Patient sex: M
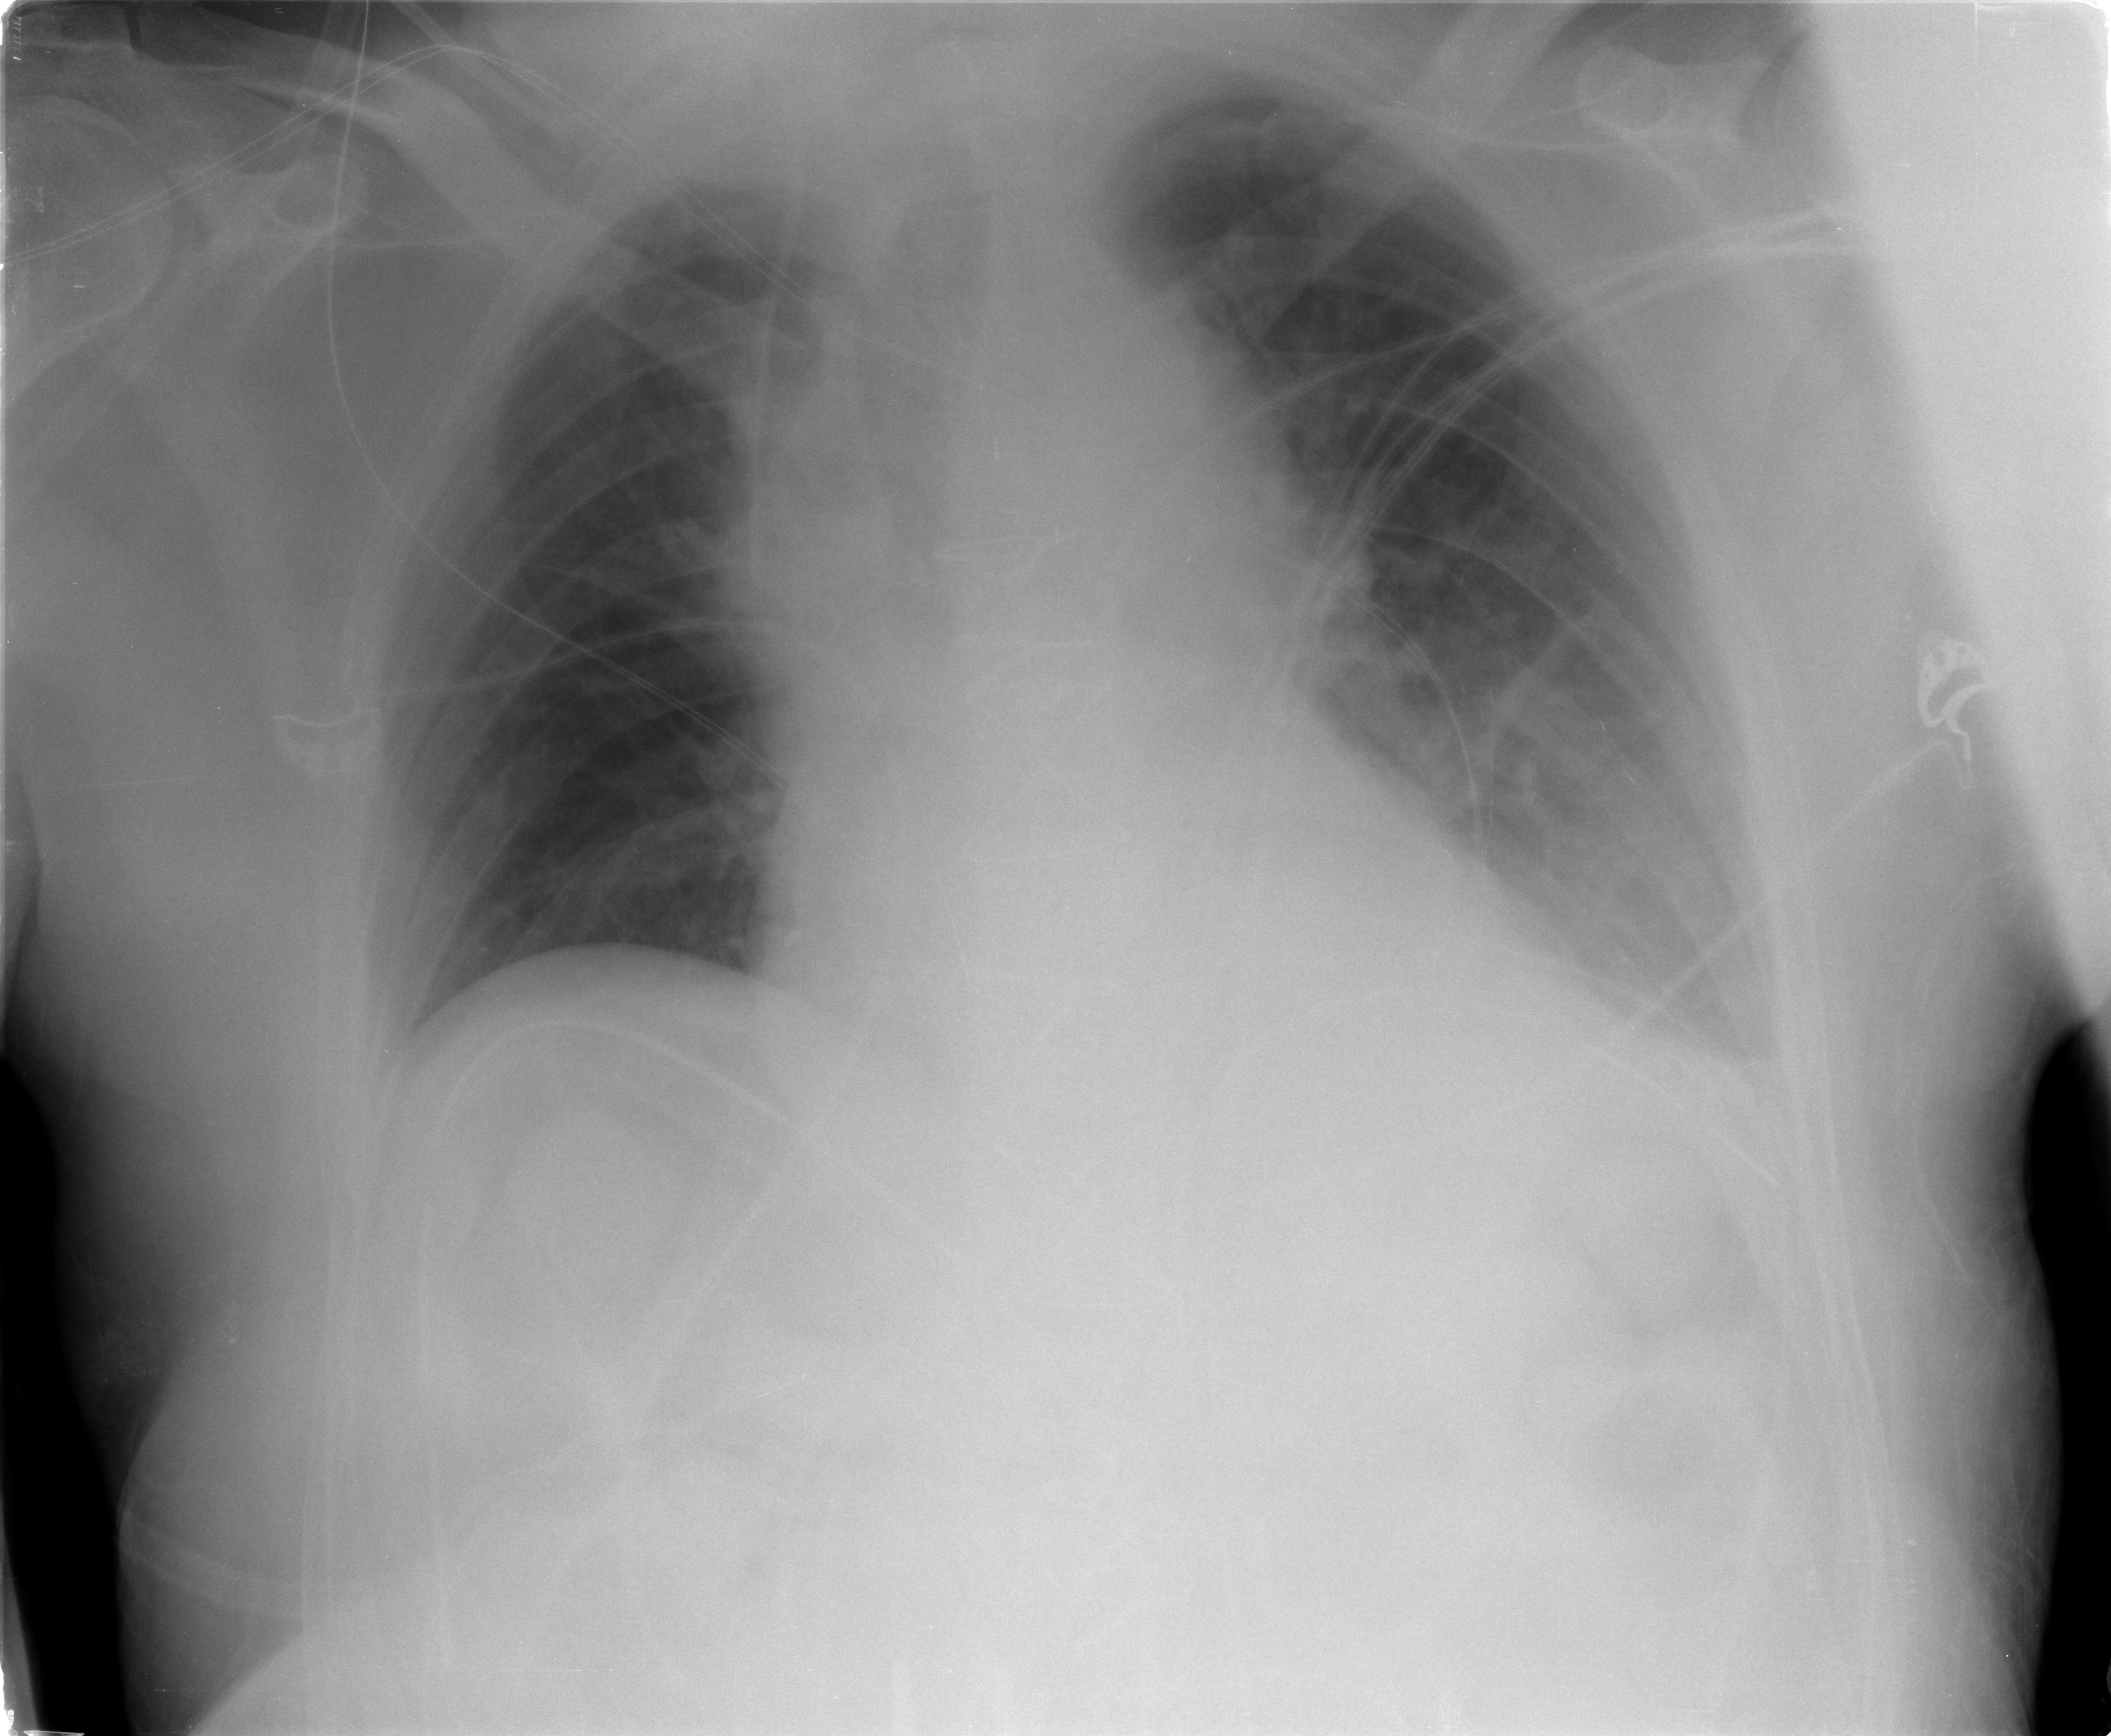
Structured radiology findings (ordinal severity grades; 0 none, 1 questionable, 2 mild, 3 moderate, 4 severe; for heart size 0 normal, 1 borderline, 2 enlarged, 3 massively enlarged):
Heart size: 2
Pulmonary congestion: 0
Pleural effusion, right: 0
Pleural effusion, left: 0
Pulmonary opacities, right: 0
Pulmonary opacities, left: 0
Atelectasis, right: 0
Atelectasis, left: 2